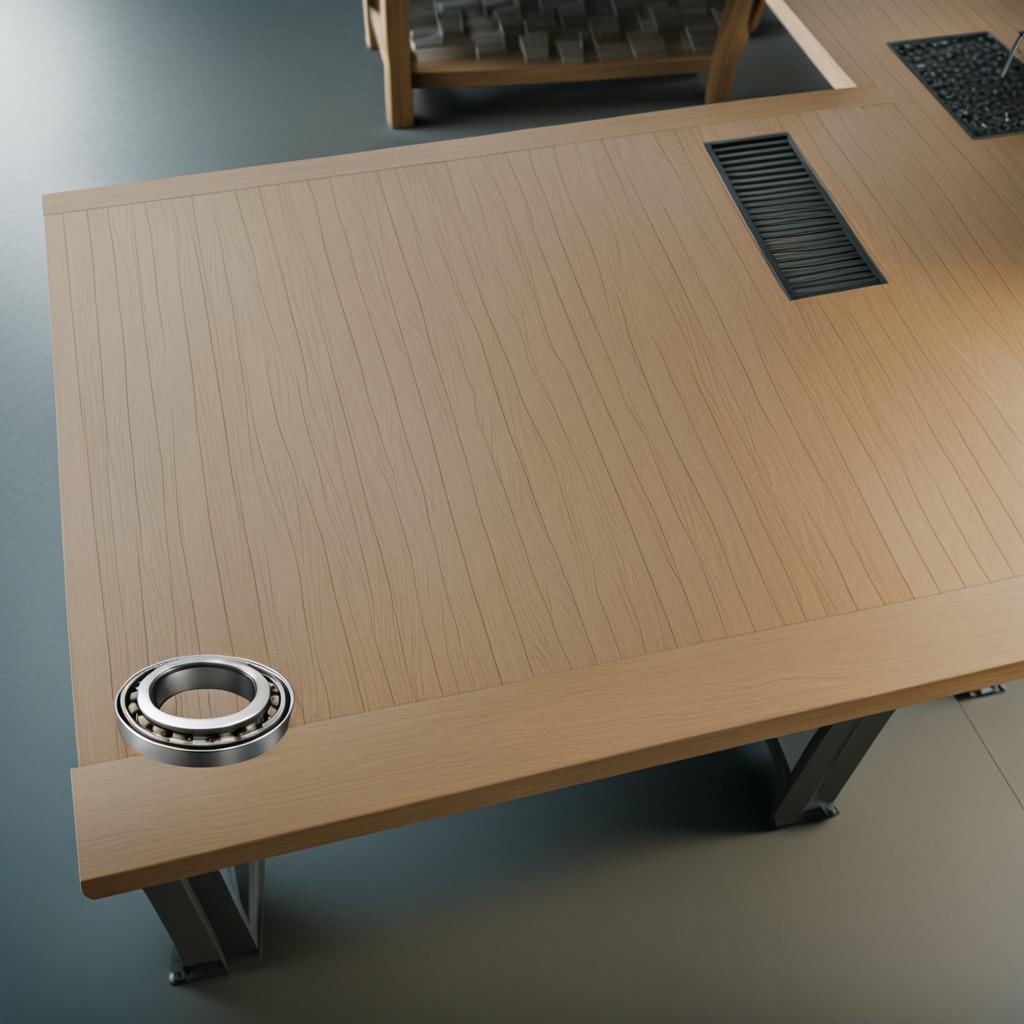
A metal ball bearing is lying on the workbench inside a coastal fishing gear workshop.